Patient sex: M
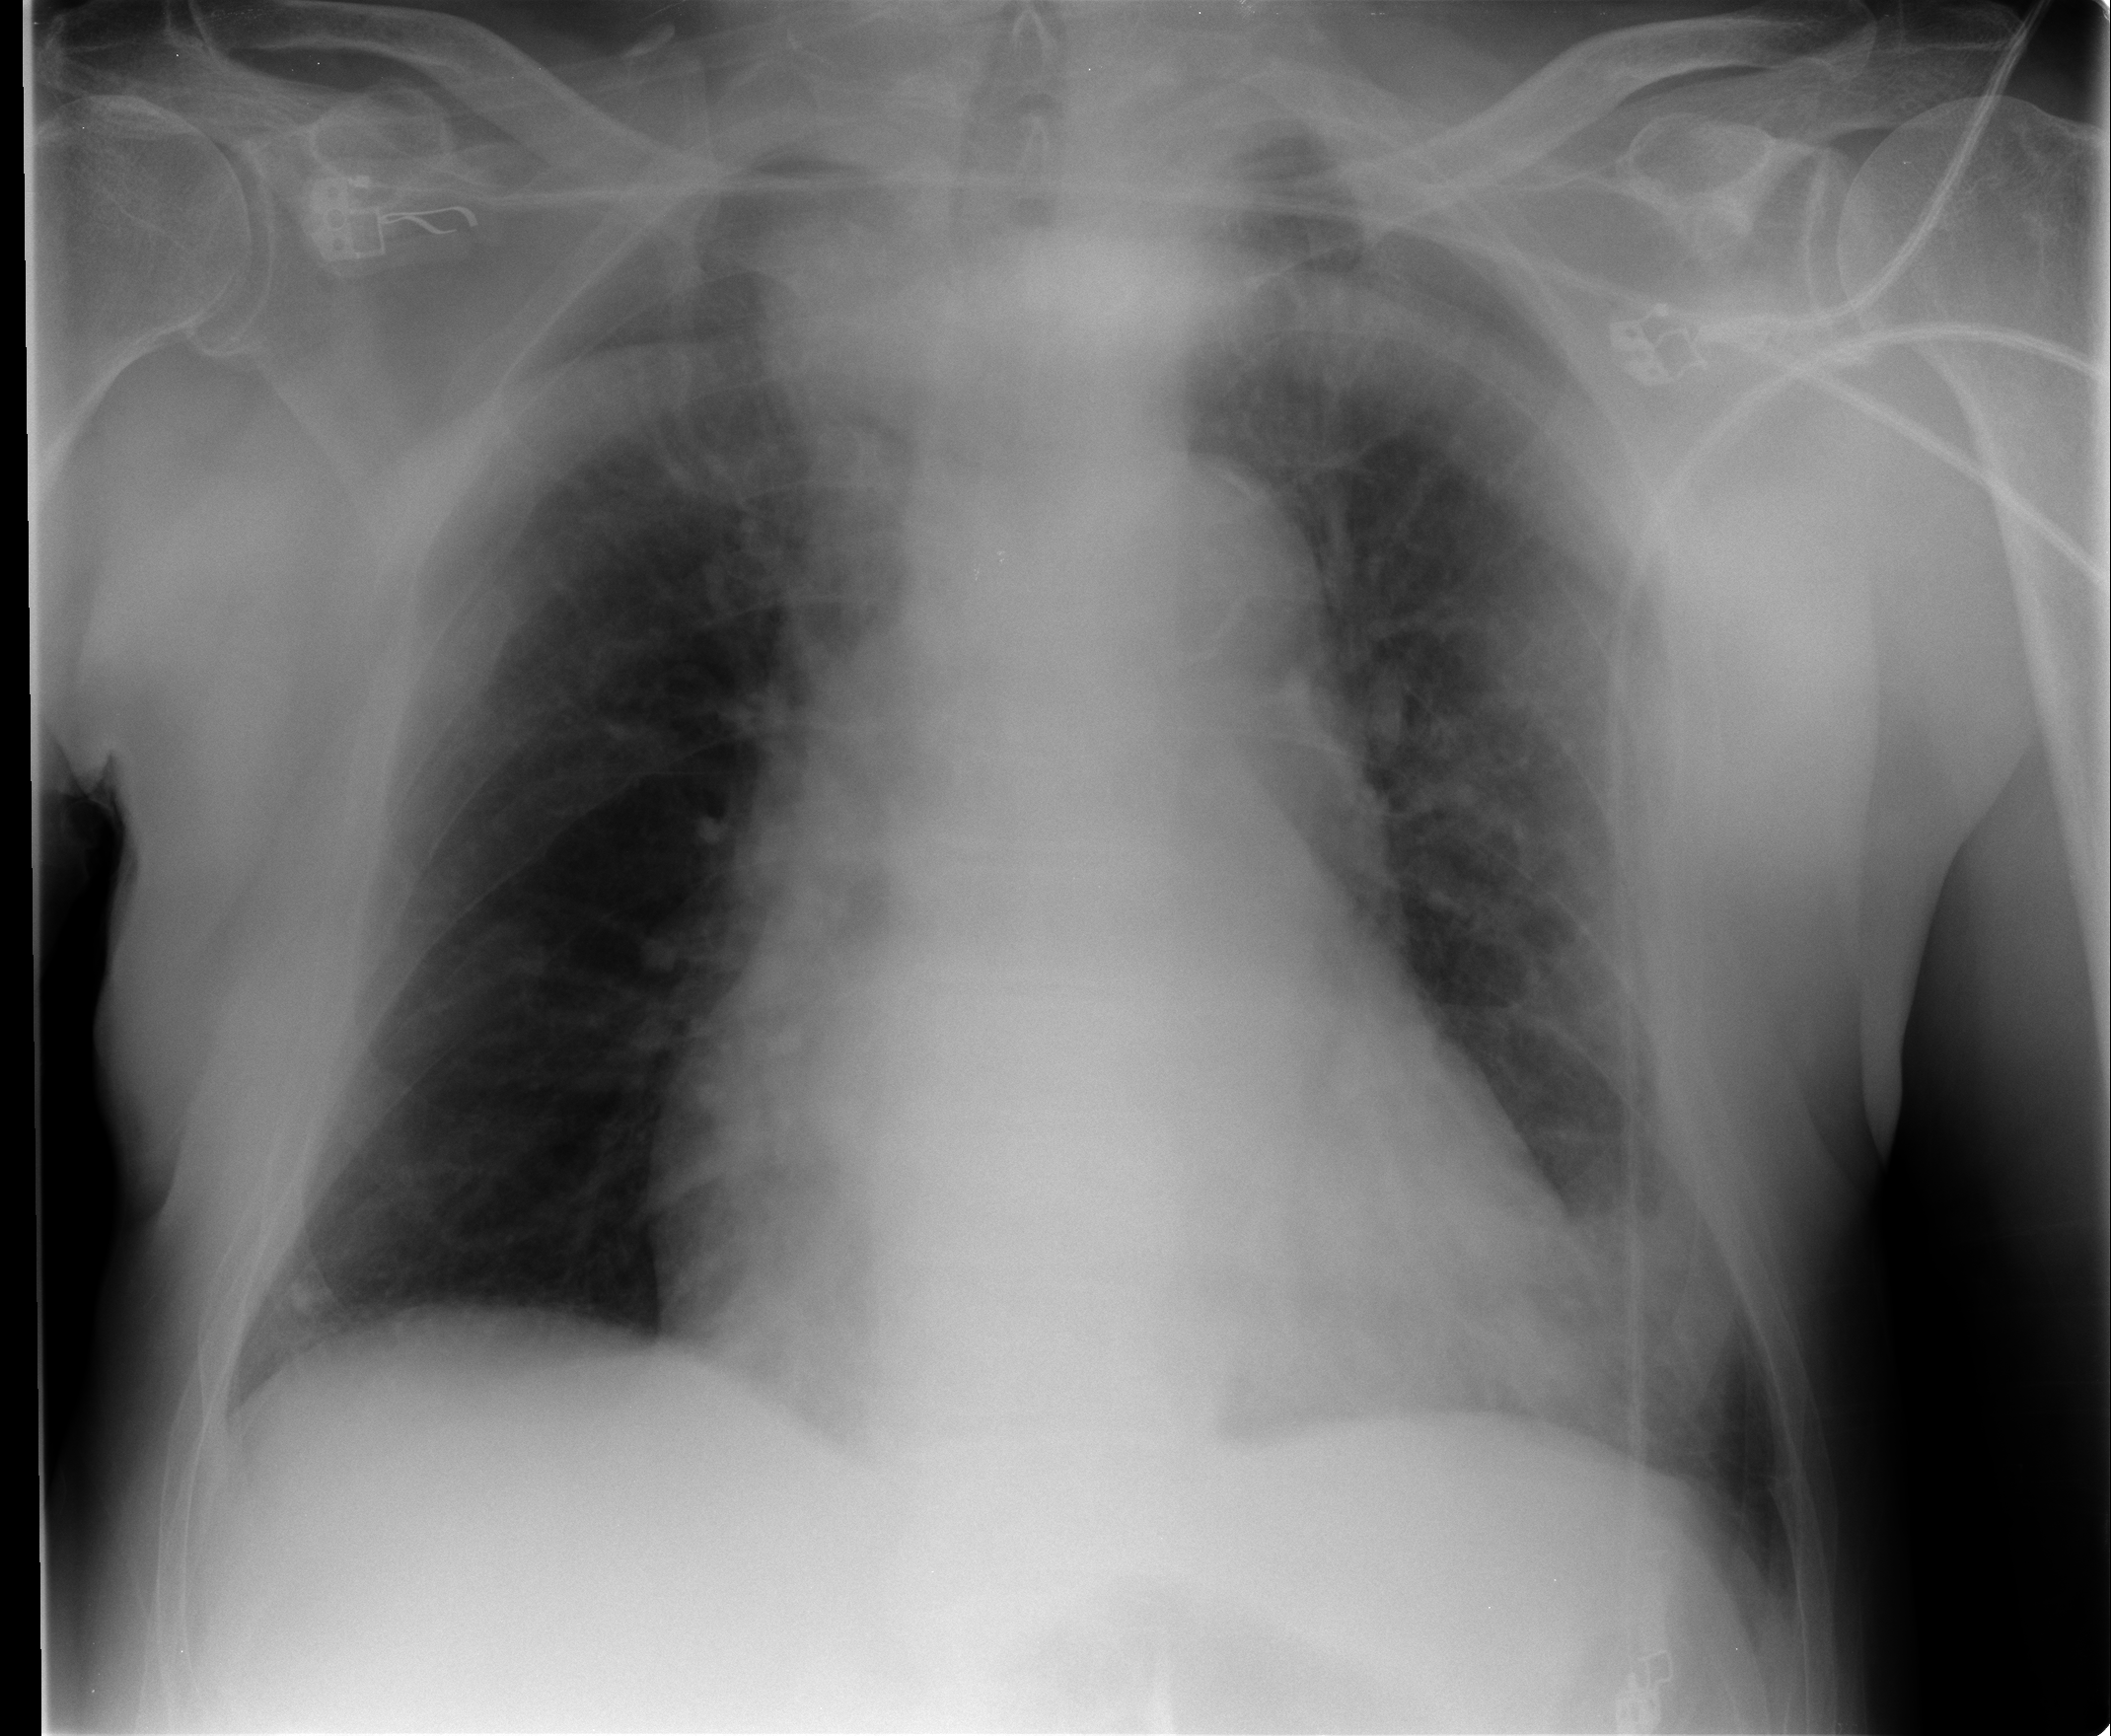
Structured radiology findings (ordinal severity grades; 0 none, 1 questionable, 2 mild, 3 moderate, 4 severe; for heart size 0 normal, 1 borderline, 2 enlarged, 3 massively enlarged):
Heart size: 1
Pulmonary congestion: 1
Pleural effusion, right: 0
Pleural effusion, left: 0
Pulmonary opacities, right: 0
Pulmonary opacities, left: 2
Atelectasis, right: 1
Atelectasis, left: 2